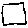
Label: square